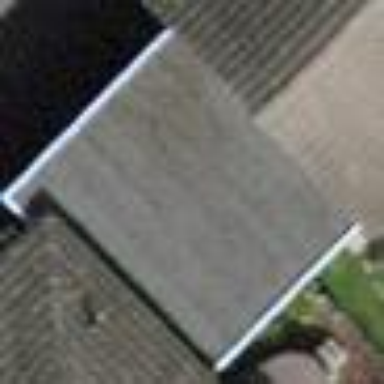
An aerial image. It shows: View of roof of building.